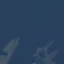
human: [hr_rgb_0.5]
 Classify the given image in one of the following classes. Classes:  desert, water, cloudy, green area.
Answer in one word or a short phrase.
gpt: water